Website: crate-barrel
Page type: billing-address
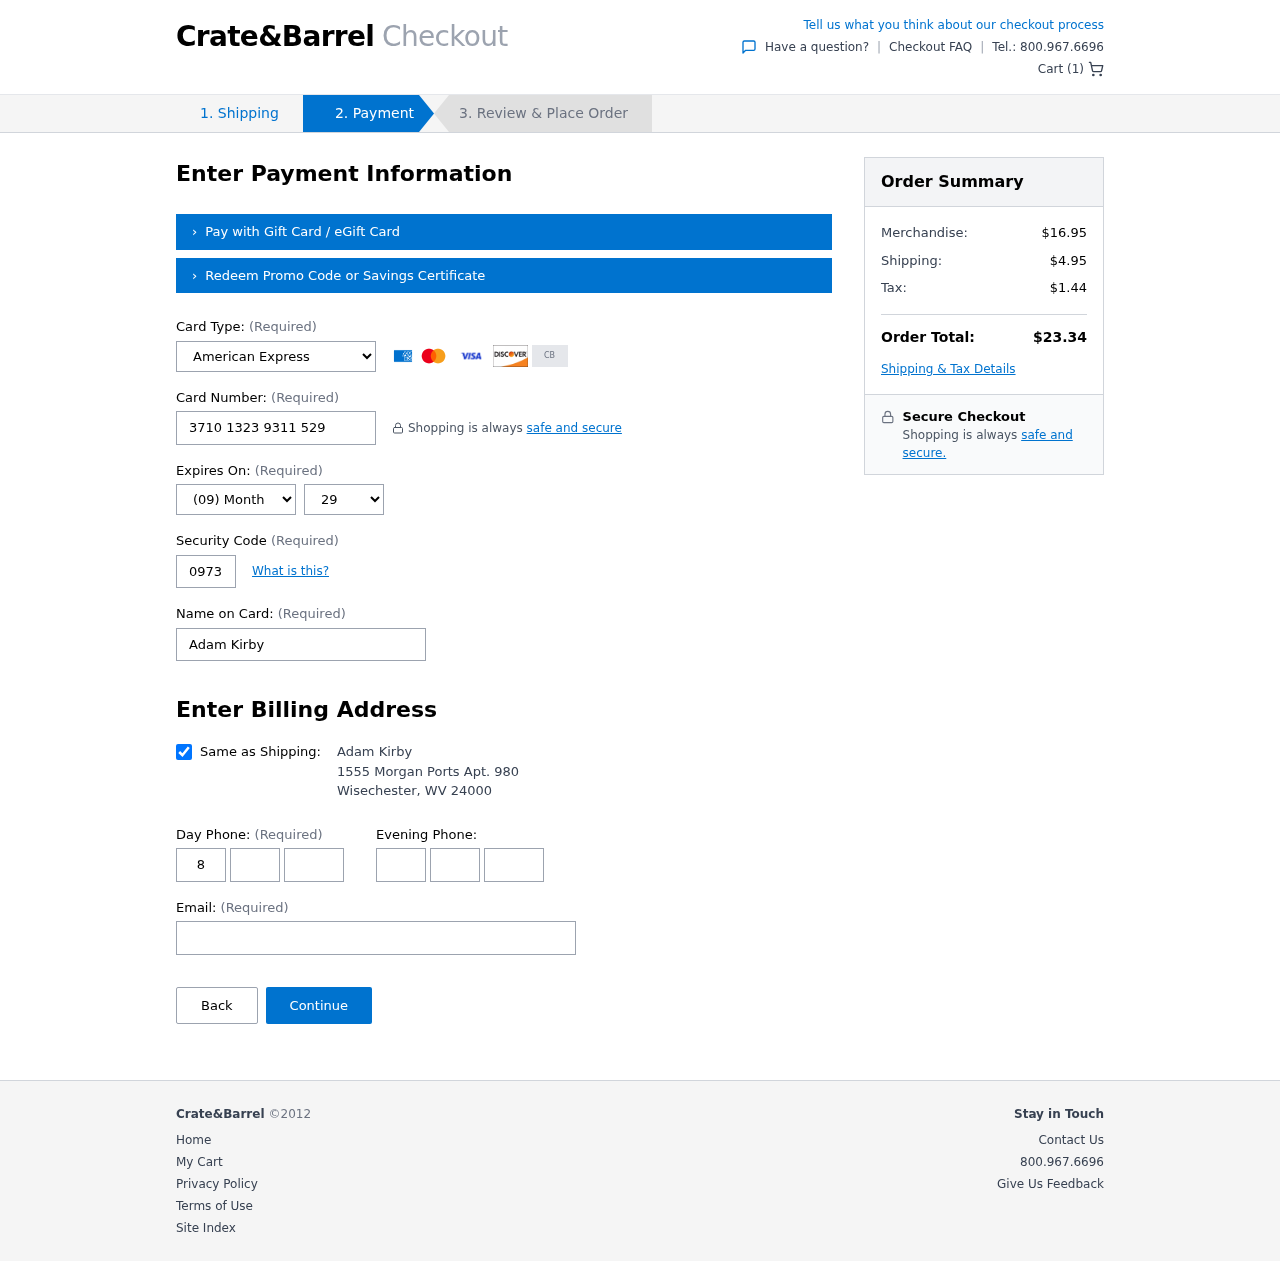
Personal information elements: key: PII_CARD_CVV
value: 0973
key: PII_CARD_EXPIRY_MONTH
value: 09
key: PII_CARD_EXPIRY_YEAR
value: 29
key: PII_CARD_NUMBER
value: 3710 1323 9311 529
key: PII_CARD_TYPE
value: American Express
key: PII_CITY
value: Wisechester
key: PII_EMAIL
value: adam_kirby@gmail.com
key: PII_FULLNAME
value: Adam Kirby
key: PII_PHONE_AREA
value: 879
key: PII_PHONE_PREFIX
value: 328
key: PII_PHONE_SUFFIX
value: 0491
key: PII_POSTCODE
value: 24000
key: PII_STATE_ABBR
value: WV
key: PII_STREET
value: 1555 Morgan Ports Apt. 980
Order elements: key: ORDER_NUM_ITEMS
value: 1
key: ORDER_SUBTOTAL
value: $16.95
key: ORDER_SHIPPING_COST
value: $4.95
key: ORDER_TAX
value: $1.44
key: ORDER_TOTAL
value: $23.34